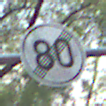
Verkehrszeichen: EndeGeschwindigkeit80
Umgebung: Outdoor, Urban
Tageszeit: MorningAfternoon
Wetter: PartlyCloudy
Licht: Natural
Jahreszeit: NotSpecified
Kontrast: LowContrast